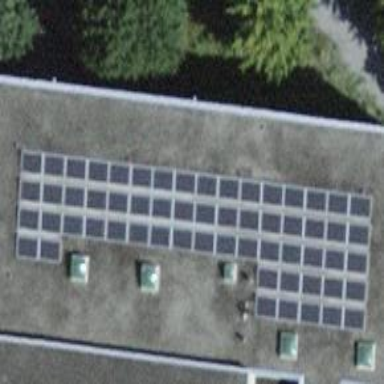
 consisting of solar photovoltaic panels."